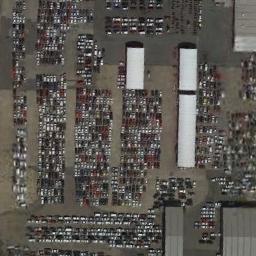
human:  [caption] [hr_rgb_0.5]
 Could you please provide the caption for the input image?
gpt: The parking lot is full of cars next to some buildings .

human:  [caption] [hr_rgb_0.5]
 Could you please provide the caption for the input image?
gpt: Lots of cars are in the parking lot .

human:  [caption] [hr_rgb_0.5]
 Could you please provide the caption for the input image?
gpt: Six rows of cars were parked in the parking lot .

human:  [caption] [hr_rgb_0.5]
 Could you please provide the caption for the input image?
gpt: The parking lot has lots of cars arranged neatly in lines and some buildings are also in the parking lot .

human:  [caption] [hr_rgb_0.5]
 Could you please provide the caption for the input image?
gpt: There are hundreds of cars and three white buildings on the parking lot .